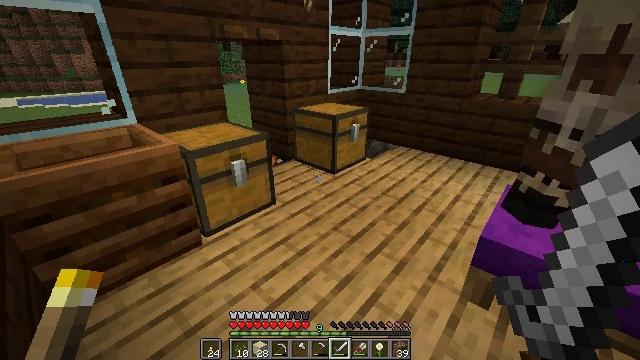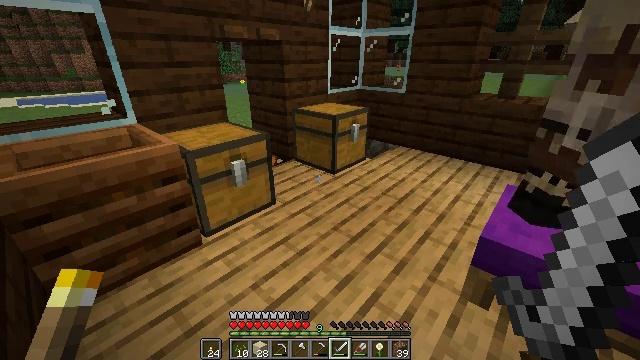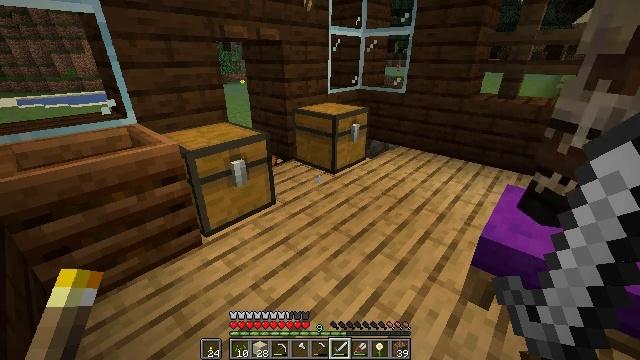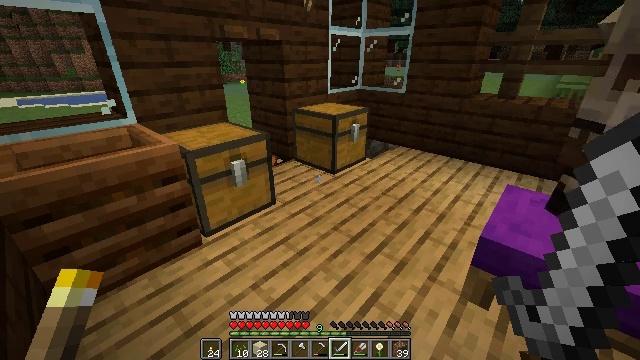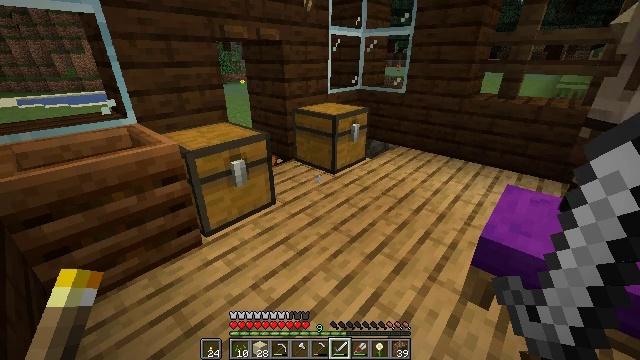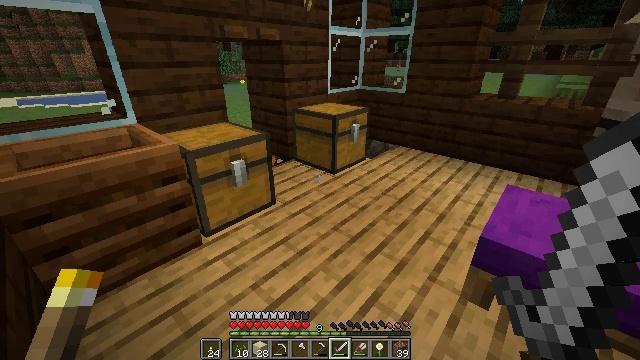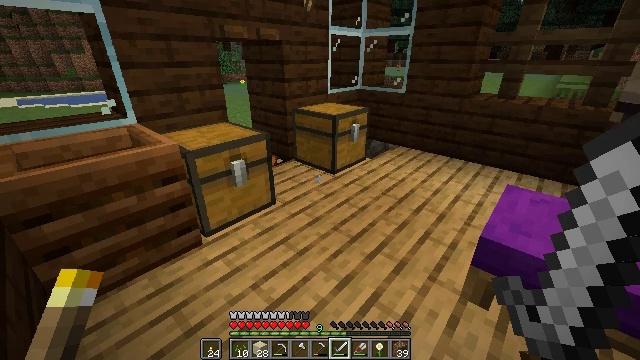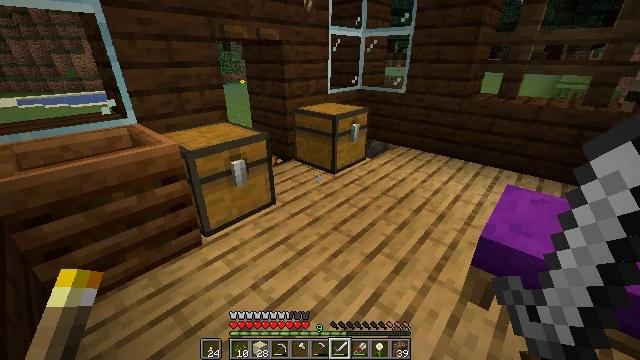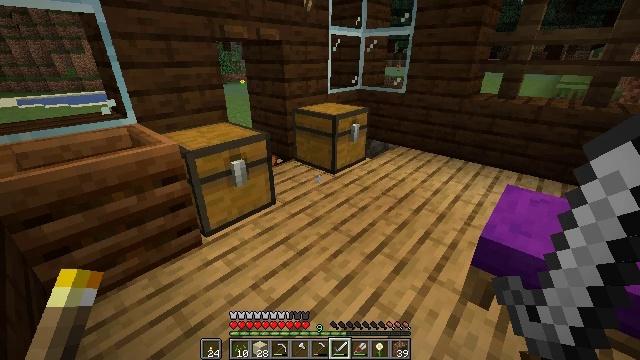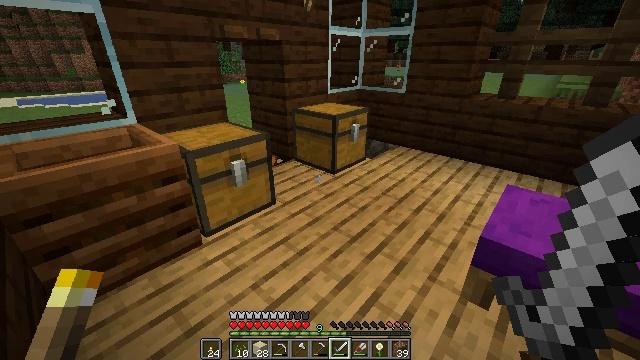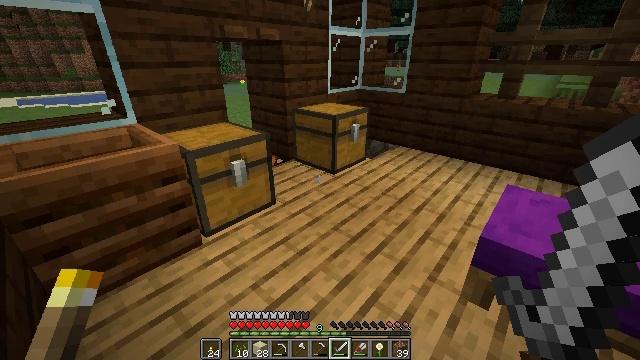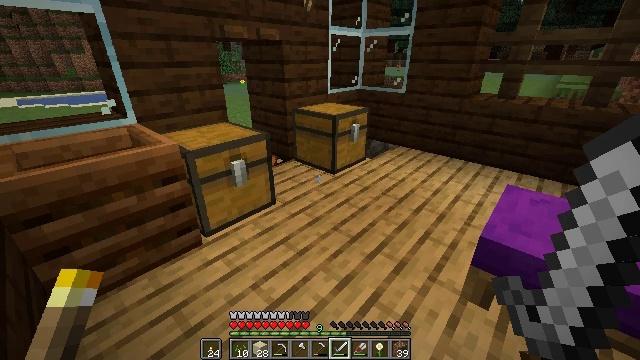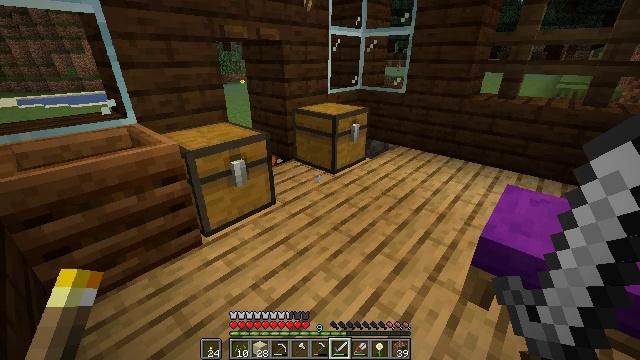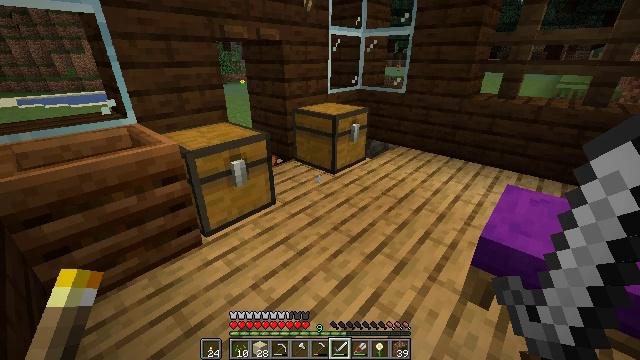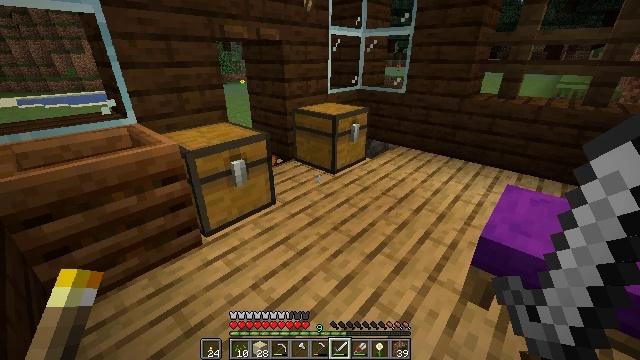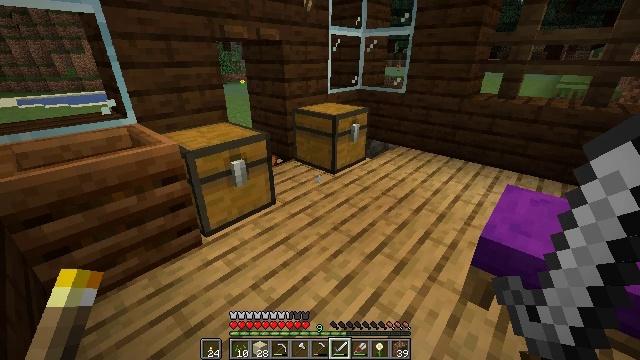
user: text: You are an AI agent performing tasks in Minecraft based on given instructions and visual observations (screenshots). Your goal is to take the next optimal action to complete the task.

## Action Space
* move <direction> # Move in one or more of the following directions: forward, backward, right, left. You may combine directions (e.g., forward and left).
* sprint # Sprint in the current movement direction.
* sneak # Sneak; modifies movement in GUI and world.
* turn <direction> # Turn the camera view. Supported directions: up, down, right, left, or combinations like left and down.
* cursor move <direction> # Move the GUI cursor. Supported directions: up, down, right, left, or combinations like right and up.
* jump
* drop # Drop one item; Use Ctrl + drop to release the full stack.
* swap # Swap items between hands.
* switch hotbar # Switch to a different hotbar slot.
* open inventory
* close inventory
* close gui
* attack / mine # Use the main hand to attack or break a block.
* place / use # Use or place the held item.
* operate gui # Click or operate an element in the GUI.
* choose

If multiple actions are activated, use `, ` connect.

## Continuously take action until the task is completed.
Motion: motion action
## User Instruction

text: Collect sand to make glass.
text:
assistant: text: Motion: no_op
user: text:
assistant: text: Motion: no_op
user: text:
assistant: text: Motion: no_op
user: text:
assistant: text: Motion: no_op
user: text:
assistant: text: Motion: no_op
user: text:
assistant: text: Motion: no_op
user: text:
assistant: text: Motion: no_op
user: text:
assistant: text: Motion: no_op
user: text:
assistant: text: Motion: no_op
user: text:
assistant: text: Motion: no_op
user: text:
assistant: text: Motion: no_op
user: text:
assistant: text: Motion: no_op
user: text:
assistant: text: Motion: no_op
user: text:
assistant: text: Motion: no_op
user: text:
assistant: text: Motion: no_op
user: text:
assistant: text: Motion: no_op
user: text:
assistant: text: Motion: no_op
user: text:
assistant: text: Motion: no_op
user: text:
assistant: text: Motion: no_op
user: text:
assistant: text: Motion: no_op
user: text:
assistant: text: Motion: no_op
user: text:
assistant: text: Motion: no_op
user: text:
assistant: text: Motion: no_op
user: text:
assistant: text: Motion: no_op
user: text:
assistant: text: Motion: no_op
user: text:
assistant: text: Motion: no_op
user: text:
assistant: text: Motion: no_op
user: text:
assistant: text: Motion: no_op
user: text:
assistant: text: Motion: no_op
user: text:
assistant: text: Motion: no_op